Field crop: tomato
Growth stage: 1
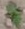
Species: solanum